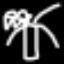
Label: palm tree